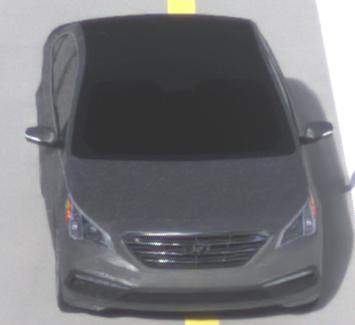
Make: Hyundai
Model: Sonata
Detailed model: Gen. 7
Model produced from: 2015
Model produced until: 2017
Doors: 4
Color: gray
Road condition: dry road
Daytime: morning or afternoon
Contrast: low contrast